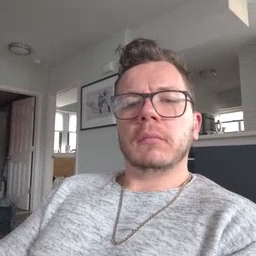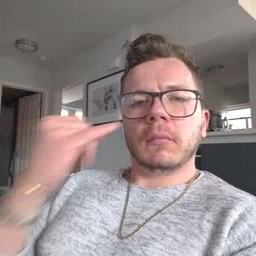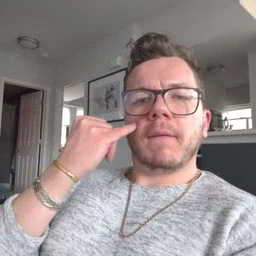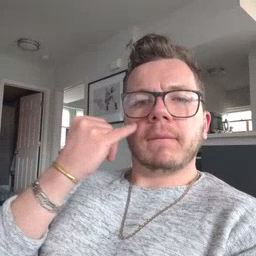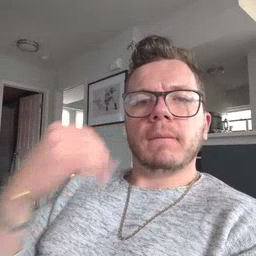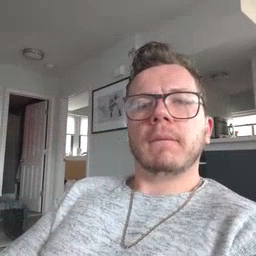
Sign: if